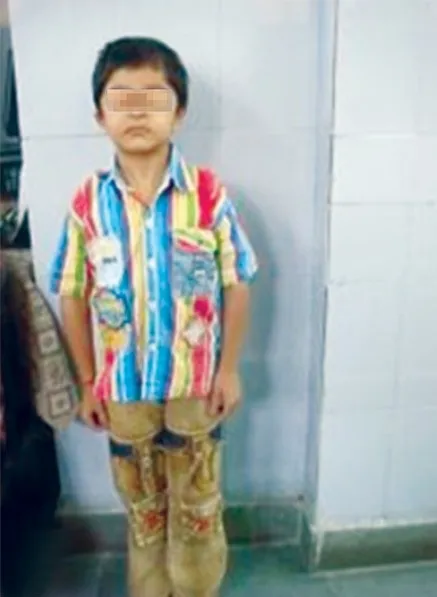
Stature of the 9 years old male affected by cleidocra-nial dysplasia.
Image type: medical_photograph (other_medical_photograph)